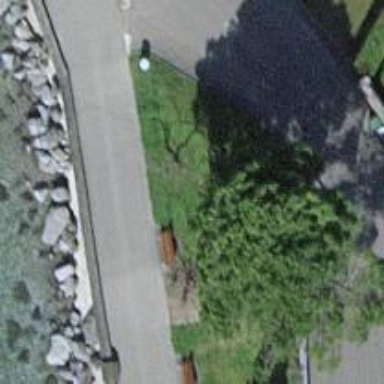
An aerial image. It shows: Brown bench in the vicinity.